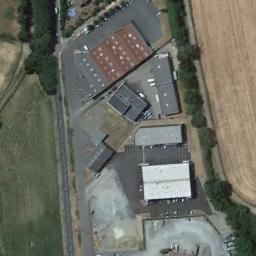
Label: industrial_area